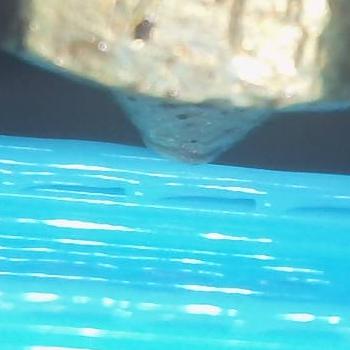
Flow rate: 141%